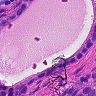
Metastatic tissue present: yes